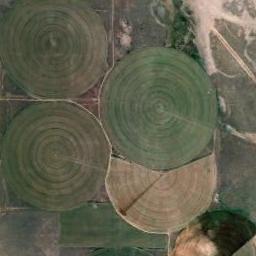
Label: circular_farmland